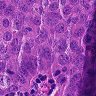
Metastatic tissue present: yes